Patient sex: M
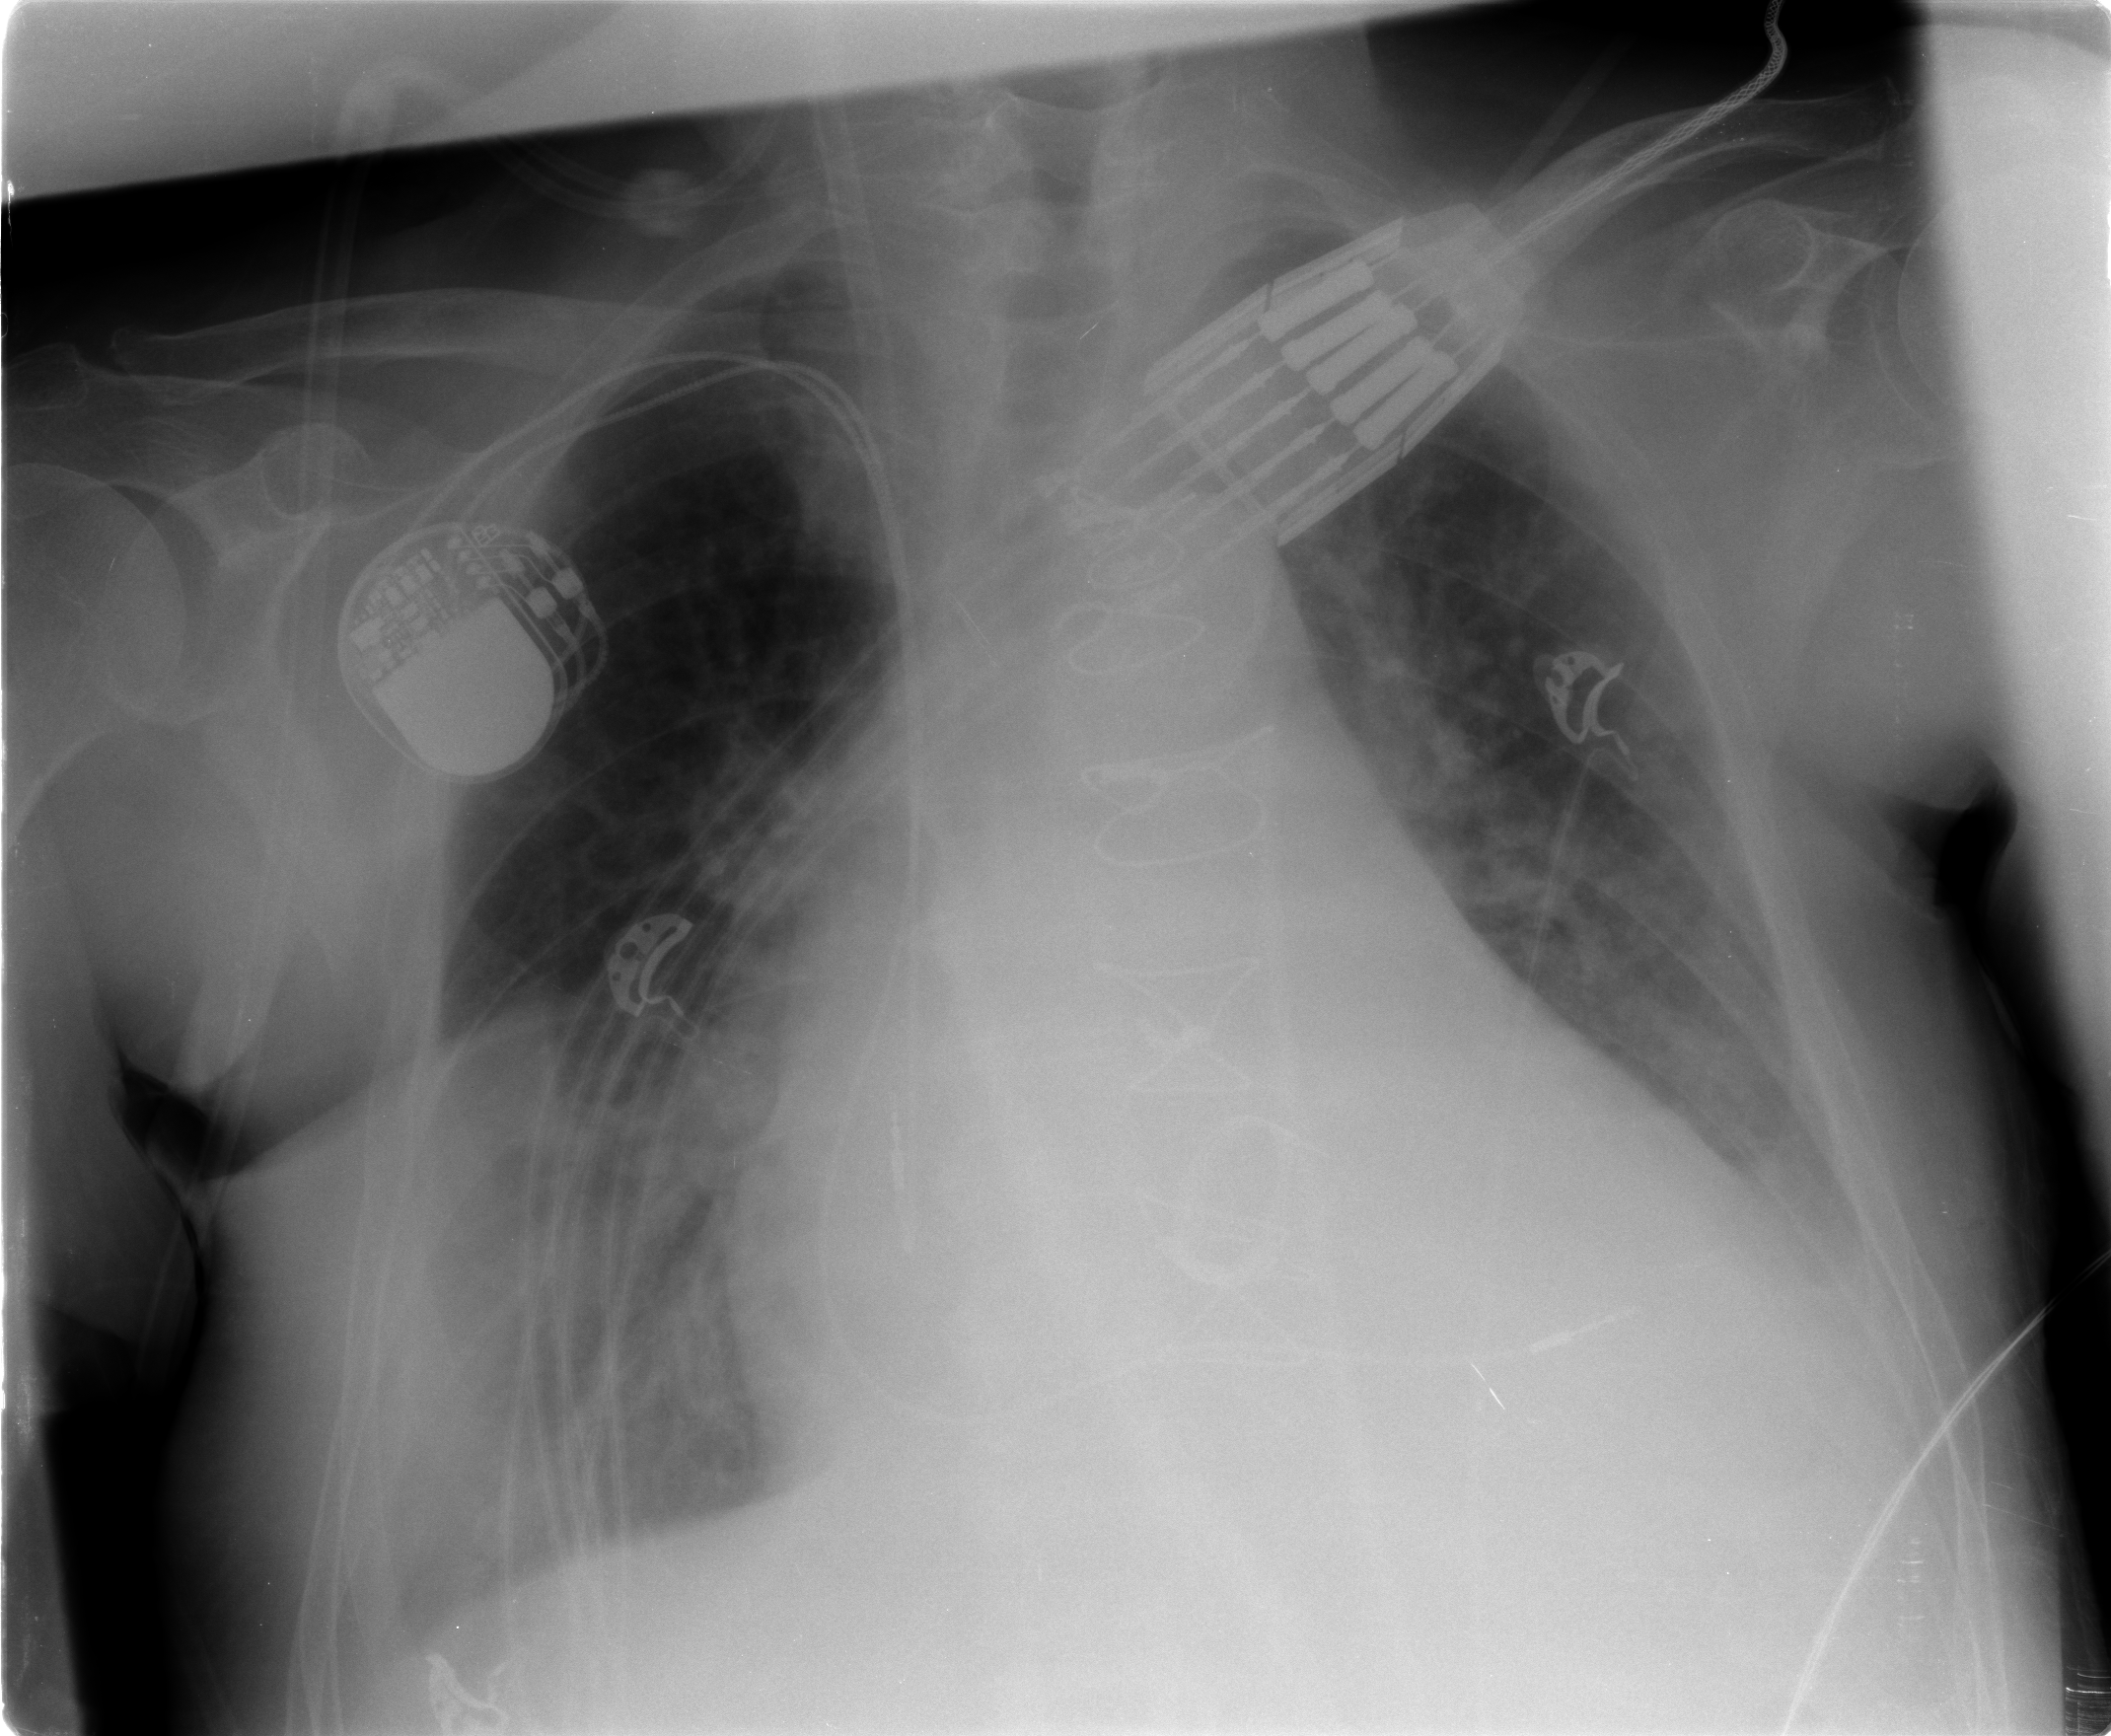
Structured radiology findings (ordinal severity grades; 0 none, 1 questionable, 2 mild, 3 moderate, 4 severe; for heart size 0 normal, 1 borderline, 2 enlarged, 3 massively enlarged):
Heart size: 3
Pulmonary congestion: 3
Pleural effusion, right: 1
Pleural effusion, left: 2
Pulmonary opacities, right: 2
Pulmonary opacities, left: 2
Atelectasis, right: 2
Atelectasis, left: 3